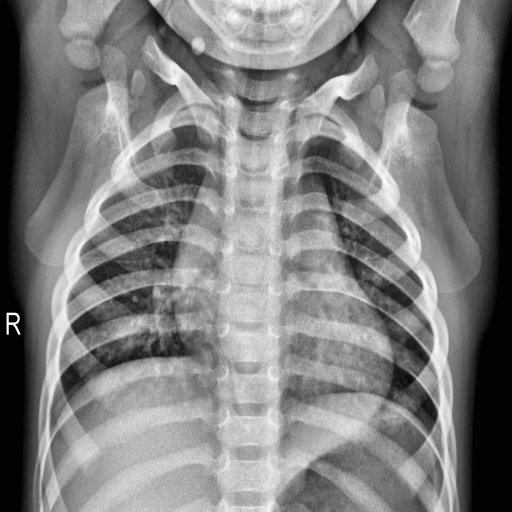
Finding: NORMAL